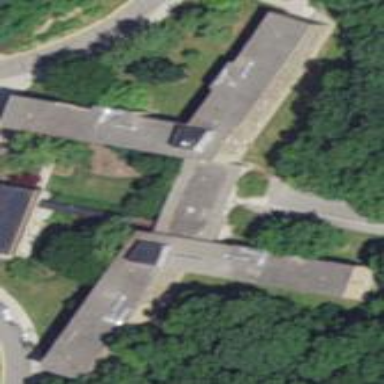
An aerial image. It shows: Dormitory building.